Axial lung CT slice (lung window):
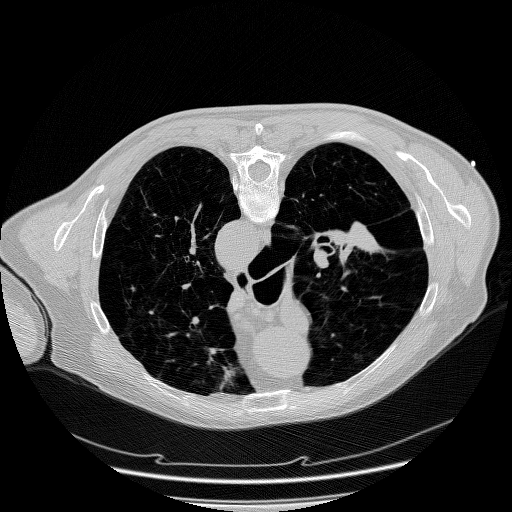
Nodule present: no